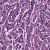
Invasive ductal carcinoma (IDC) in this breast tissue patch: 1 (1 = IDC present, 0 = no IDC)